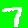
Digit: 7